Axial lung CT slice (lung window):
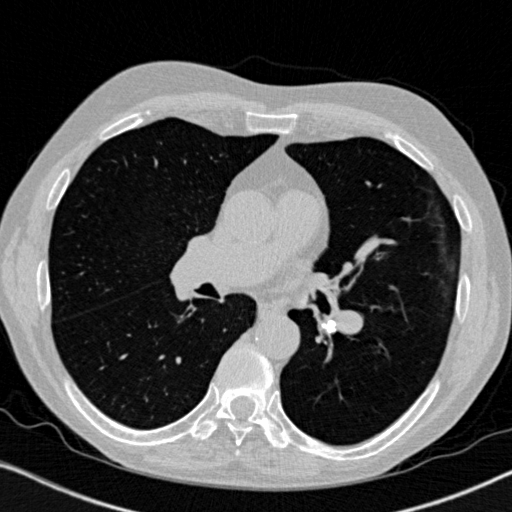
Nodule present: no